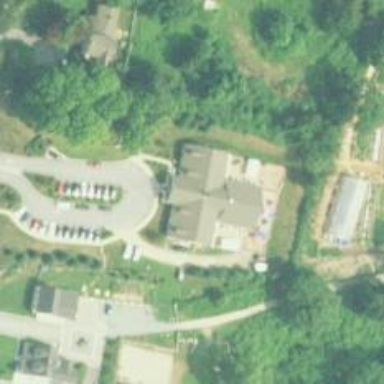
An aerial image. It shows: Kindergarten.